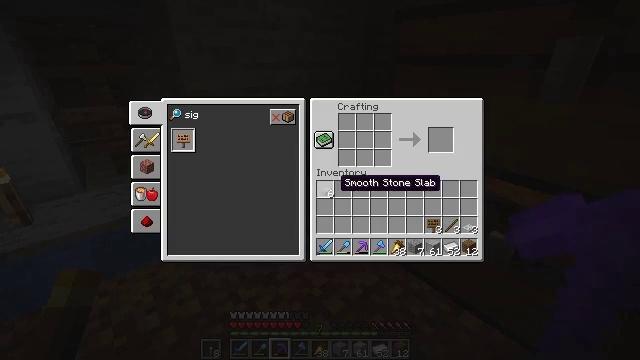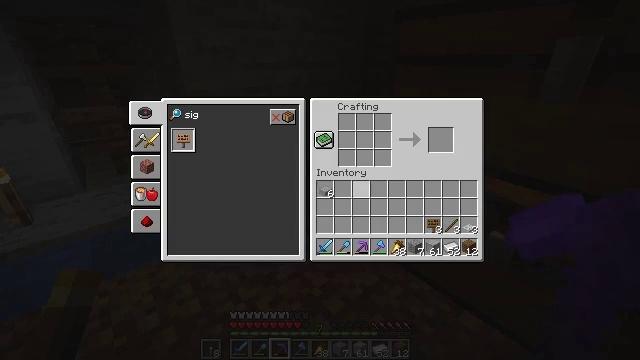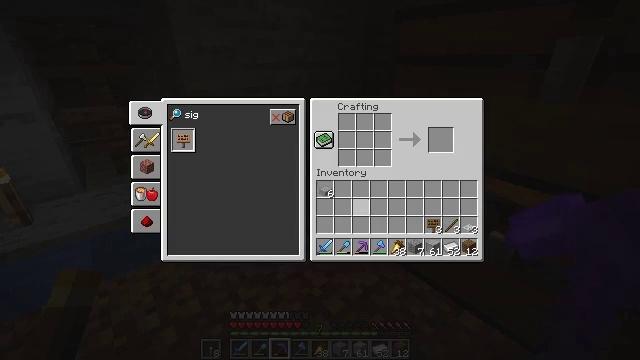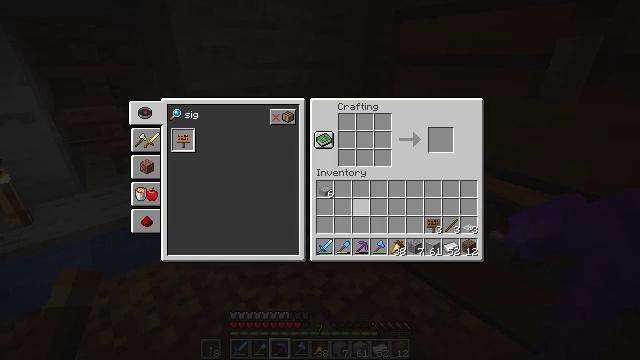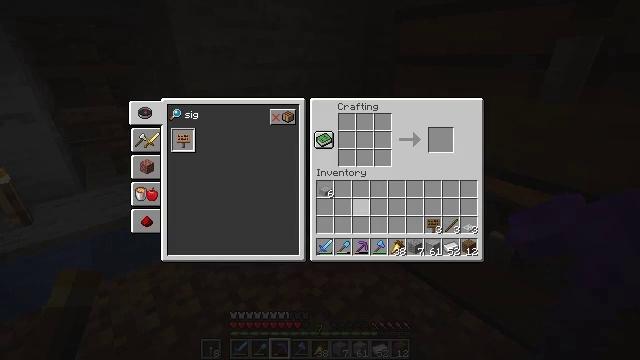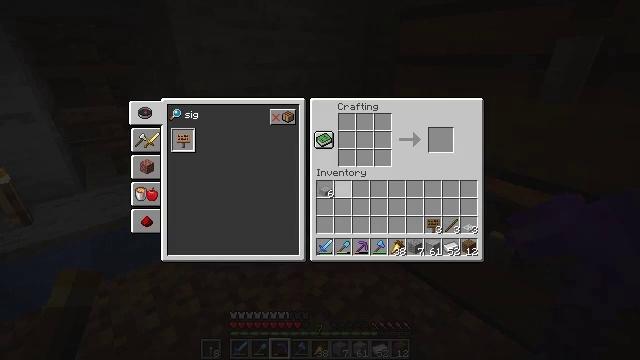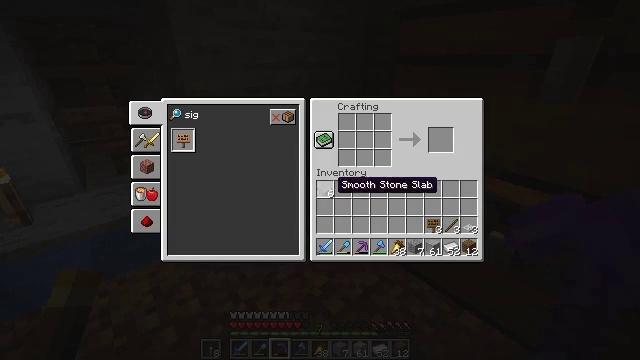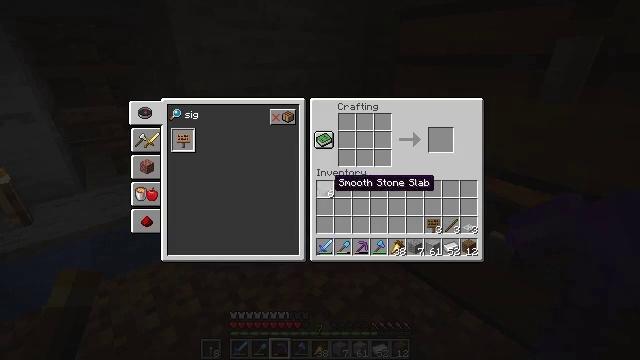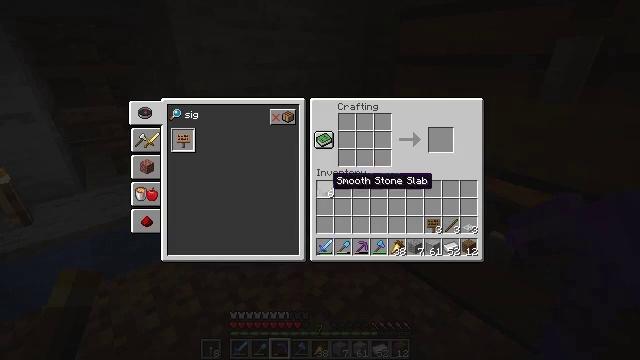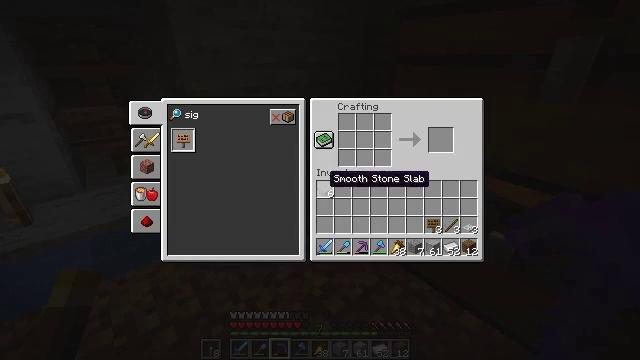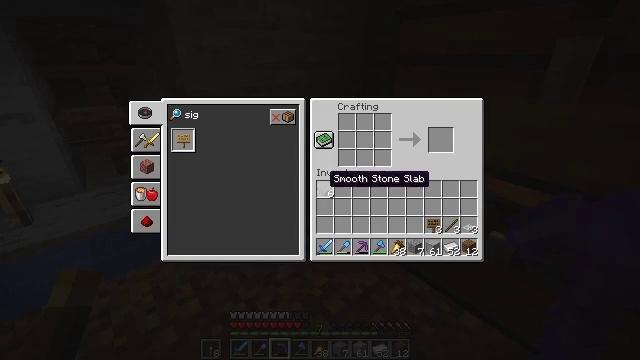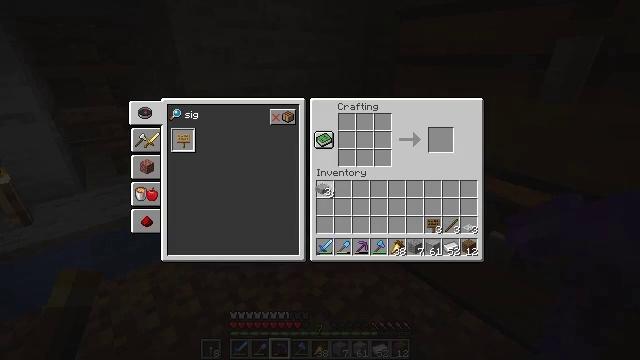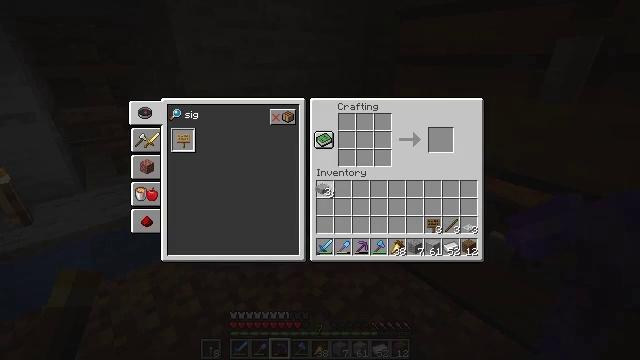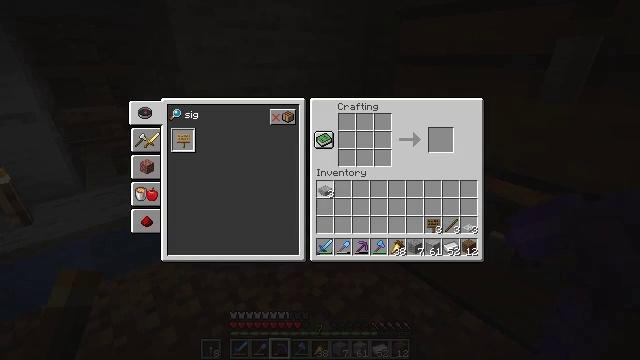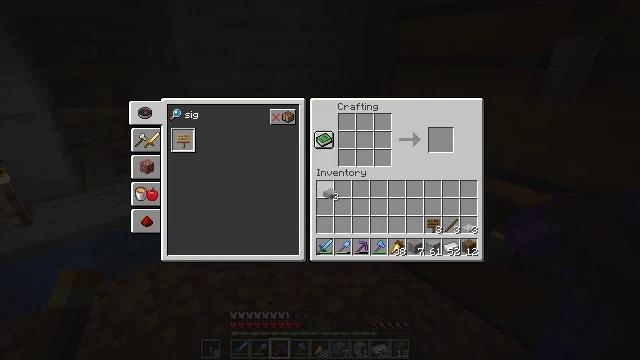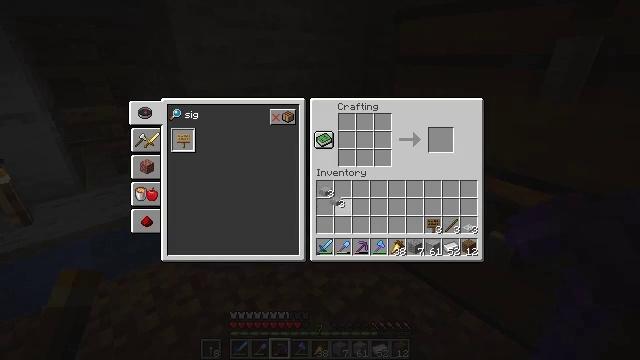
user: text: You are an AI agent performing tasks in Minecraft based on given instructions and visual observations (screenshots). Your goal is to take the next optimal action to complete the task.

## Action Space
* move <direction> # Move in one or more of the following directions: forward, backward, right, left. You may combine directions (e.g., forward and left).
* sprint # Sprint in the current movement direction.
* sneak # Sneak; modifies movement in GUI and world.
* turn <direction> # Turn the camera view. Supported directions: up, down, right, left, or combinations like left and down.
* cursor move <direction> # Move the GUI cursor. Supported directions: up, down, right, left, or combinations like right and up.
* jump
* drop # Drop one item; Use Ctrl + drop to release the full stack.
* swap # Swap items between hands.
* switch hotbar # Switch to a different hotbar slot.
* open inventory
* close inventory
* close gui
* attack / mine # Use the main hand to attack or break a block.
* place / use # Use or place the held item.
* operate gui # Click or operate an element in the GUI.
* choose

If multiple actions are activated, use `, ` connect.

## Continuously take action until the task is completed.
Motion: motion action
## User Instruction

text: craft item andesite wall
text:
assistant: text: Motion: turn right
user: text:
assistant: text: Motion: turn right
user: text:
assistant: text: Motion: no_op
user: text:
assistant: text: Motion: no_op
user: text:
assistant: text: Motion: turn left
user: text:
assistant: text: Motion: turn left
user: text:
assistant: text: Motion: no_op
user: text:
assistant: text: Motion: no_op
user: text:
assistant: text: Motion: no_op
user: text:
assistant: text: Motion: no_op
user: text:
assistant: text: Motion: use / place
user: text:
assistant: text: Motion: use / place
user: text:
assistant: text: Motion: use / place
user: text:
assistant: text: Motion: no_op
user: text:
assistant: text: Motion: turn down
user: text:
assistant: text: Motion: turn down
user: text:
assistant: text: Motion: no_op
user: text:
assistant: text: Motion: no_op
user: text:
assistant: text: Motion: no_op
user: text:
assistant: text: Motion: no_op
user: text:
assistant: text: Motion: no_op
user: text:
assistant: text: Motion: turn right
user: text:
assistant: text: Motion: turn right and down
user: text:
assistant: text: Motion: turn right and down
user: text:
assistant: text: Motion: turn right
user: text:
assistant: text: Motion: turn right
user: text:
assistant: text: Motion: no_op
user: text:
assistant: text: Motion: no_op
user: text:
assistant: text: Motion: turn left
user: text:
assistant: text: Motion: no_op